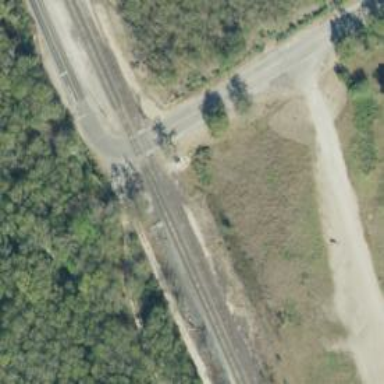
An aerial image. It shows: Level crossing along the railway.